Question: I won't make some of this arcs on my website and I don know how to do it I tried to do it but I can't !
### Referance Image

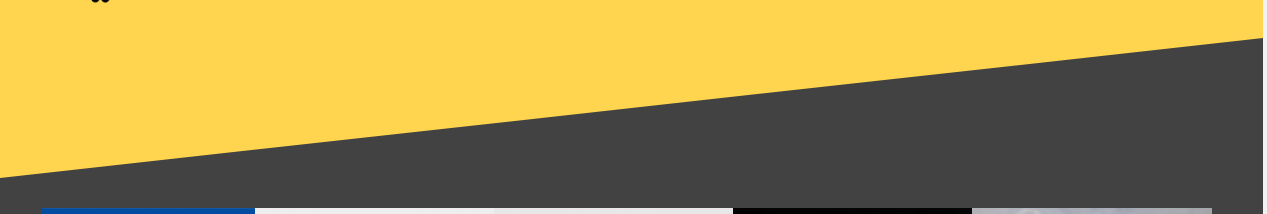
Answer: You could use a before/after pseudo element on one of the blocks. Then on that element you'd give it the same background color and use 'transform: skew(-2deg);' to give it the tilted affect.
See the example below, it's fairly simple enough once you understand how you can use pseudo elements to your advantage.
'''
section {
position: relative;
float: left;
width: 100%;
background: black;
height: 300px;
}
.skewedSection {
background: red;
}
.normalSection:before {
content: "";
background: red;
height: 100px;
-webkit-transform: skewY(-2deg);
transform: skewY(-2deg);
position: absolute;
left: 0;
right: 0;
bottom: -50px;
z-index: 2;
}
'''
'''
<section class='normalSection'>
</section>
<section class='skewedSection'>
</section>
'''